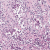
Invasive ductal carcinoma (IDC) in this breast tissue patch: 1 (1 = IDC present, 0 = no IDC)